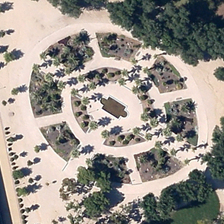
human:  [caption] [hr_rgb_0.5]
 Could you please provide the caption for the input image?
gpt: an oval square includes some trapezoid gardens with trees around .

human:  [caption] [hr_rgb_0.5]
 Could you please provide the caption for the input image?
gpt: it is a large square with several trees scattered in it .

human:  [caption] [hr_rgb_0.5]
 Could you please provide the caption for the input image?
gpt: an oval square includes some trapezoid parterres with trees around .

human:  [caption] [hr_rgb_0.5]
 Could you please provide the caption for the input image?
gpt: there are sparse trees on the oval shaped square with white paths .

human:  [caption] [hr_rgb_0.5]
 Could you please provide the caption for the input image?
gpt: an oval square is surrounded by many green trees .